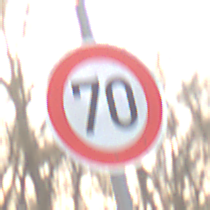
Verkehrszeichen: Geschwindigkeit70
Umgebung: Outdoor, Nature
Tageszeit: SunriseSunset
Wetter: PartlyCloudy
Licht: Natural
Jahreszeit: NotSpecified
Kontrast: MediumContrast